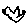
Label: bird